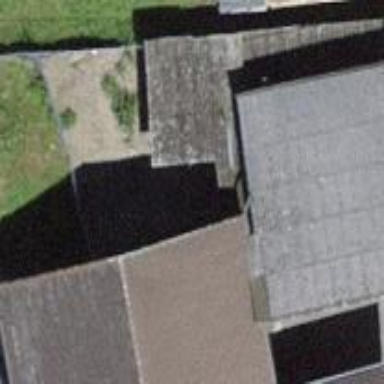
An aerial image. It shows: Shed.